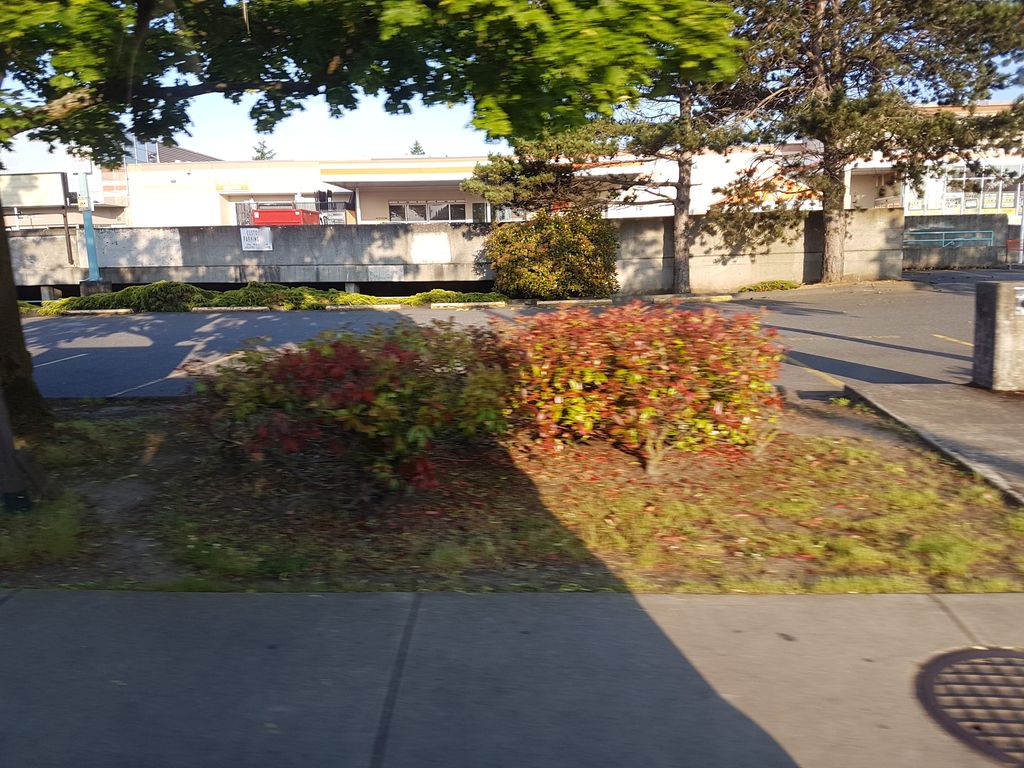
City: victoria